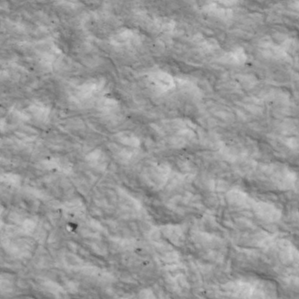
Label: non_frost